Question: Preface:
> API method ('import org.codehaus.jackson.map.ObjectMapper;')'''
@SuppressWarnings("unchecked")
public <T> T readValue(JsonParser jp, Class<T> valueType) throws IOException, JsonParseException, JsonMappingException
{
// !!! TODO
// _setupClassLoaderForDeserialization(valueType);
return (T) _readValue(copyDeserializationConfig(), jp, _typeFactory.constructType(valueType));
}
'''
The 'ObjectMapper' class has the 'readValue' method above.
My custom class method (below) is working fine with no errors, but I see a "red Line" for the code line 'mapper.readValue(UserJson, in IntelliJ Idea...'
'''
private User serializeFromJsonString(String UserJson) throws Exception {
ObjectMapper mapper = new ObjectMapper();
return mapper.readValue(UserJson, User.class);
}
'''
An example with photo:

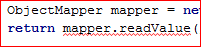
Answer: Thank you Stephan, LazerBass.. the "(File -> Invalidate caches)" didn't seem to work, I already tried it yesterday before I posted this Qn in stackOverflow.
The error didn't appear today.. Seems IDE overlooked into my dependencies..
Below dependency version is hardcoded in my Spring-boot application.
'''
<!-- https://mvnrepository.com/artifact/org.codehaus.jackson/jackson-mapper-asl -->
<dependency>
<groupId>org.codehaus.jackson</groupId>
<artifactId>jackson-mapper-asl</artifactId>
<version>1.9.4</version>
</dependency>
'''
When I load a Maven project into IntelliJ Idea, it will ask to manually import the dependencies and for this "ObjectMapper" class, the IDE imported a 1.9.12 version of jackson-mapper-asl(in theory it has to take my 1.9.4 version hardcoded in my project). So I went and add additional 1.9.4 jar which is irrelevant, but just thought to check.
I did some more research and checked the "readValue" method of ObjectMapper class in all the versions(link: <URL> and surprisingly all the versions of this jackson-mapper-asl jar has this method in it.
Narrowing down, the issue seems to be with intelliJ Idea, ref: <URL>